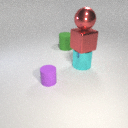
large red metal sphere above large red metal cube